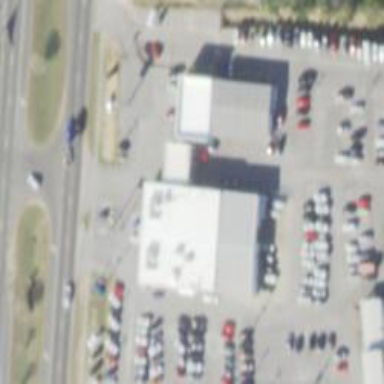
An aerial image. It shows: Parking space is available.